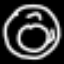
Label: donut